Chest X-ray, PA view. Patient: 76 years old, sex M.
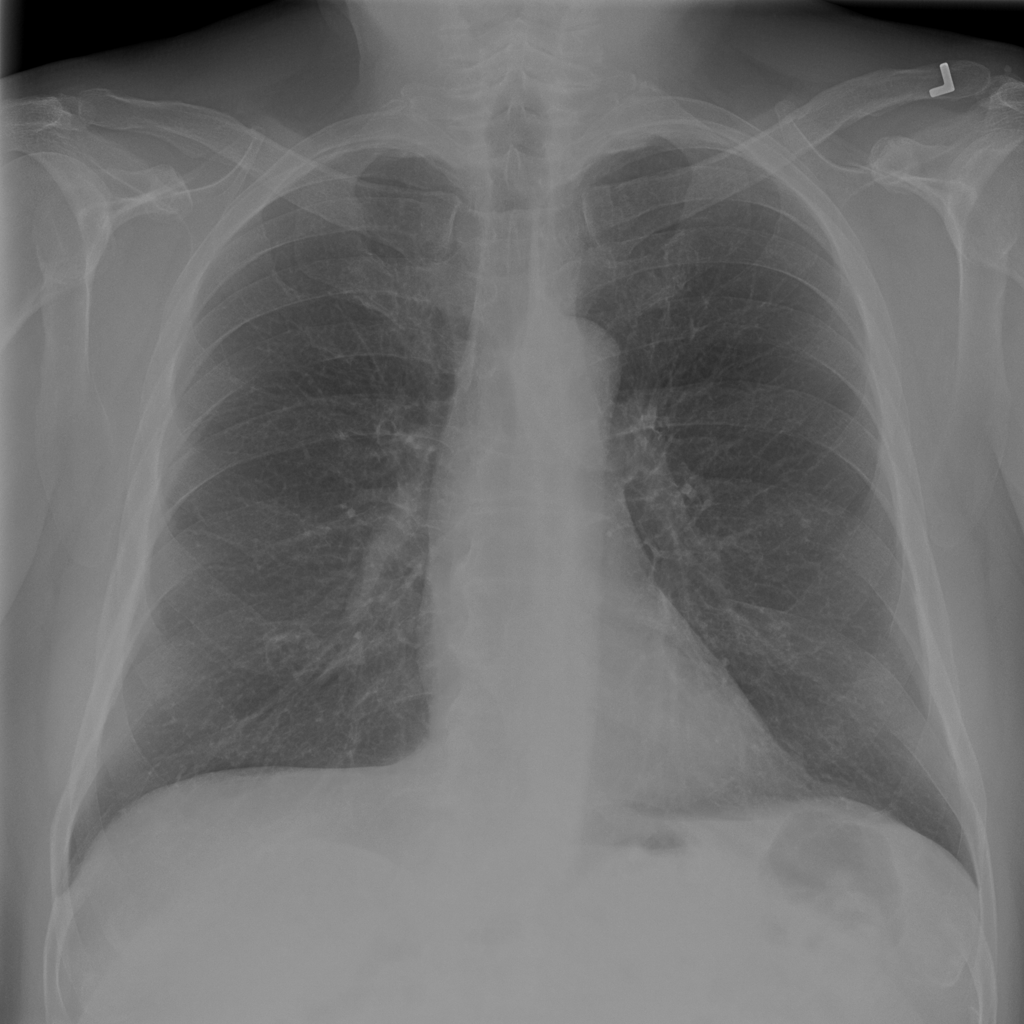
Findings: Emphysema